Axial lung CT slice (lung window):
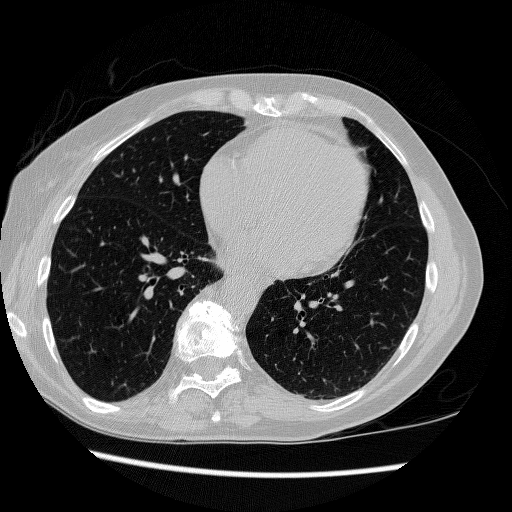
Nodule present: no